Interaction volume radius: 10 \u00c5
Interaction volume height: 15 \u00c5
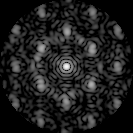
Disorder parameter: 0.5869